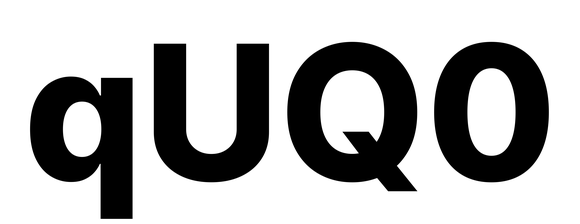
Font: Inter_ExtraBold